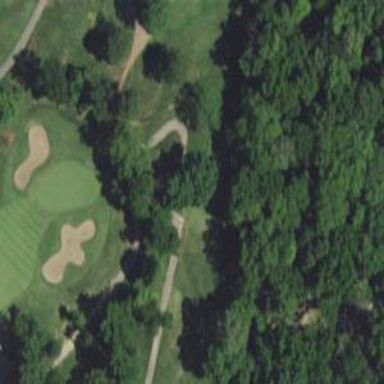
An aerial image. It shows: Path for golf carts.